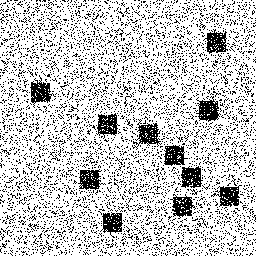
Squares: 11
Triangles: 0
Stars: 0
Total shapes: 11